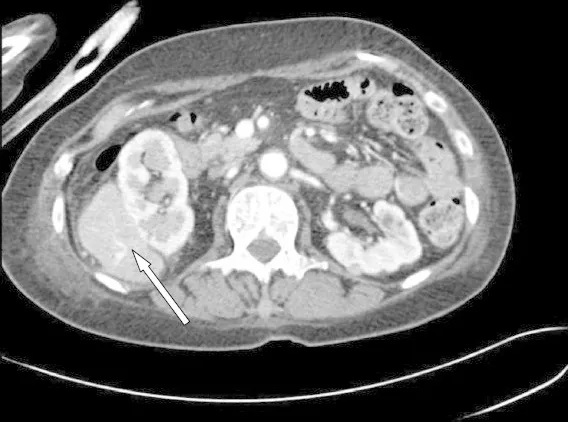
Initial CT showing retroperitoneal mass compressing on the right kidney.
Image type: radiology (ct)